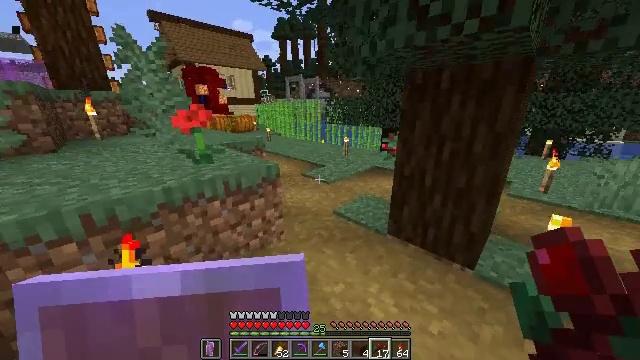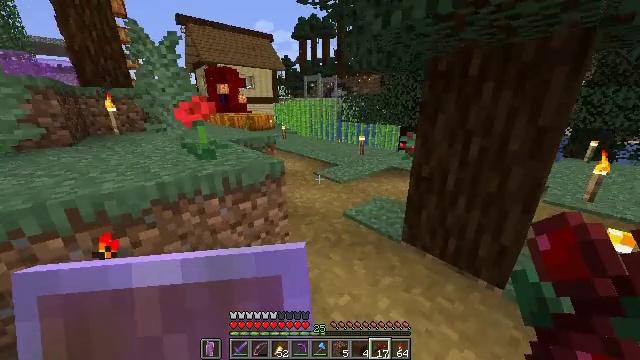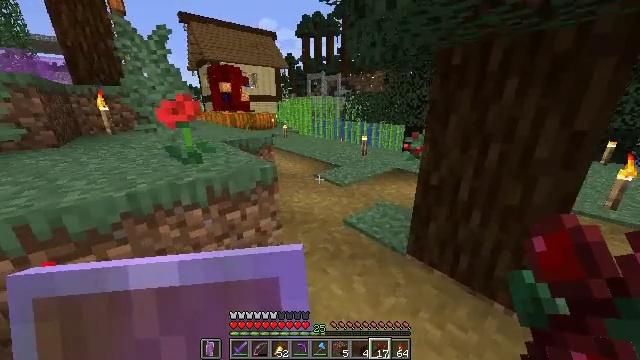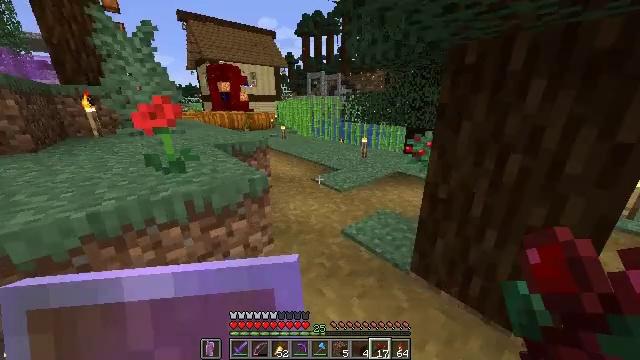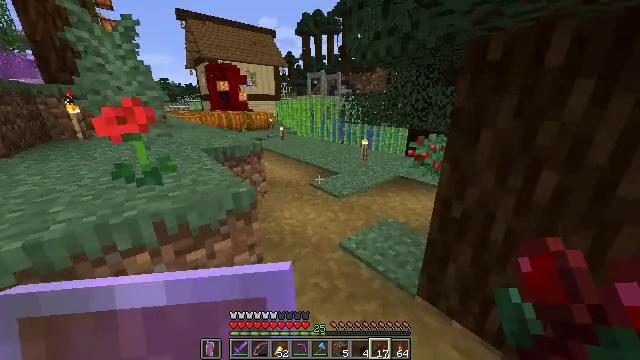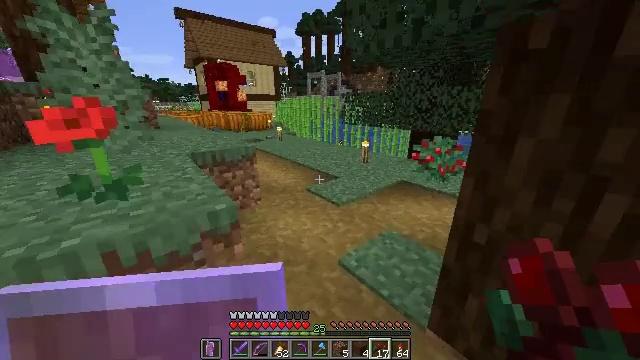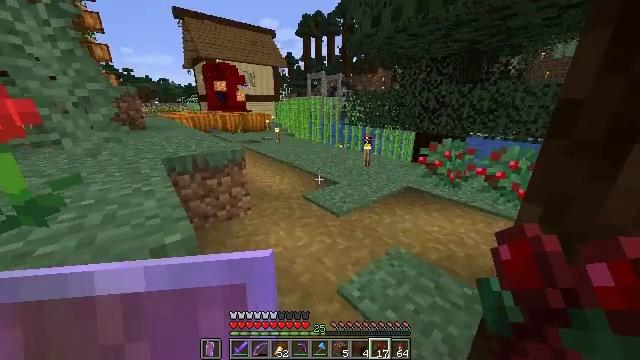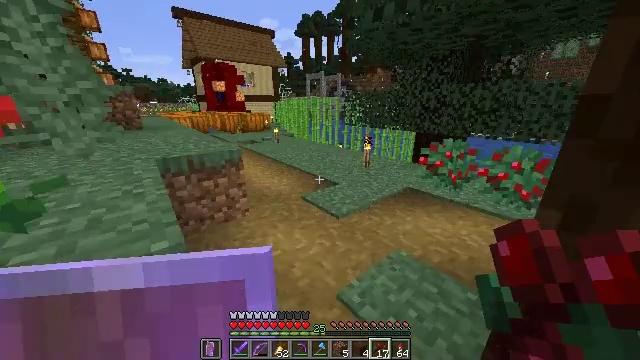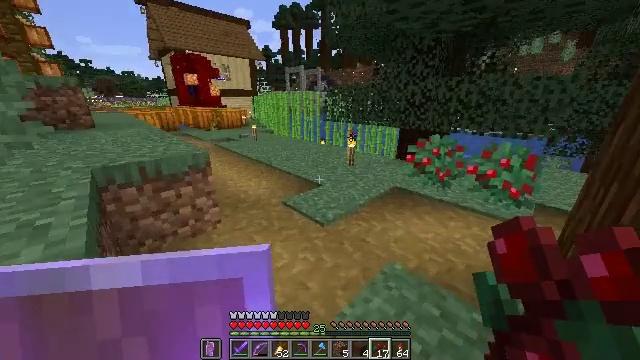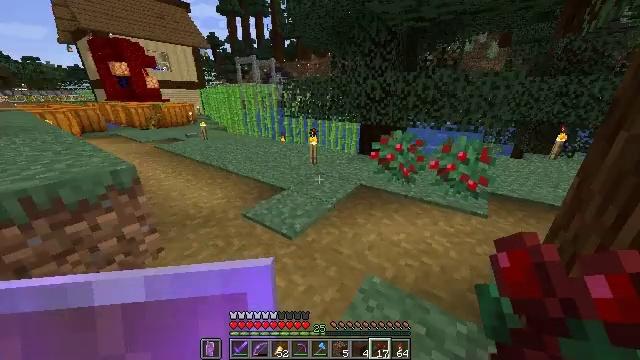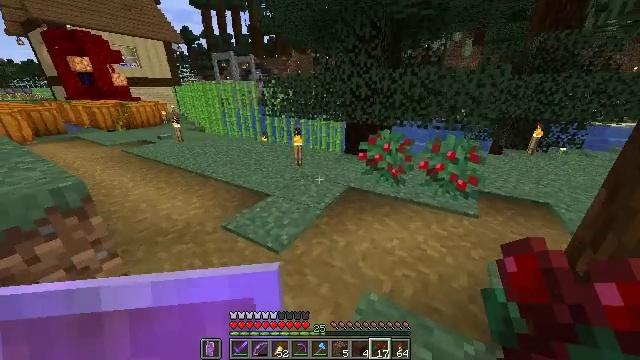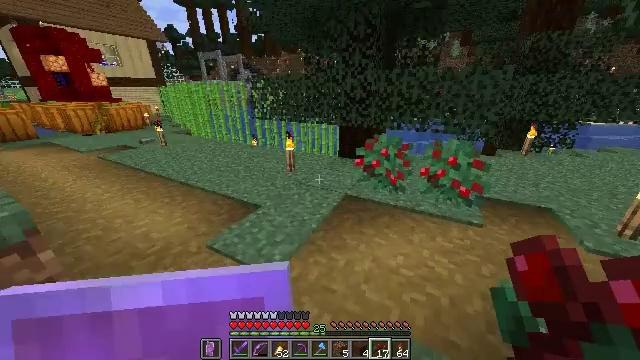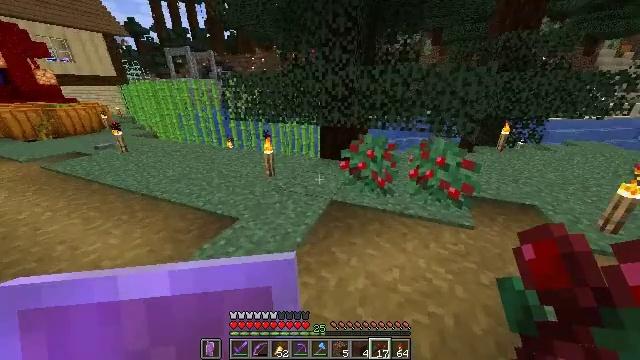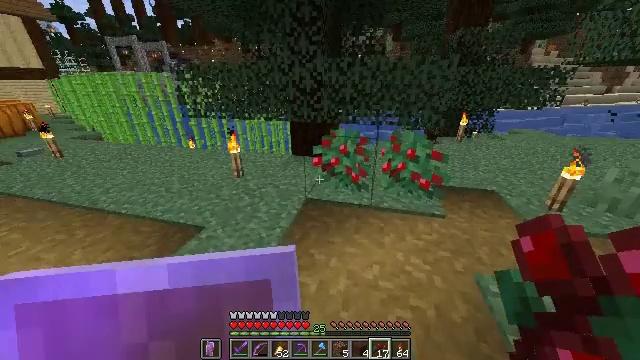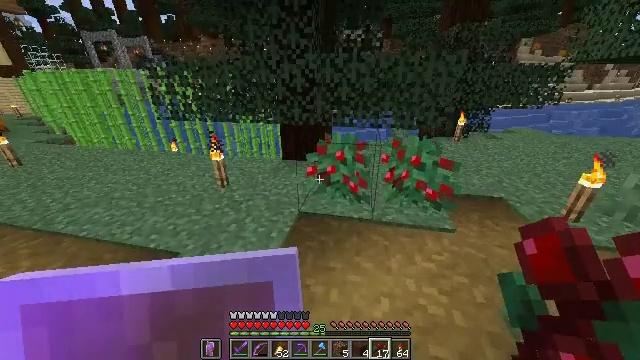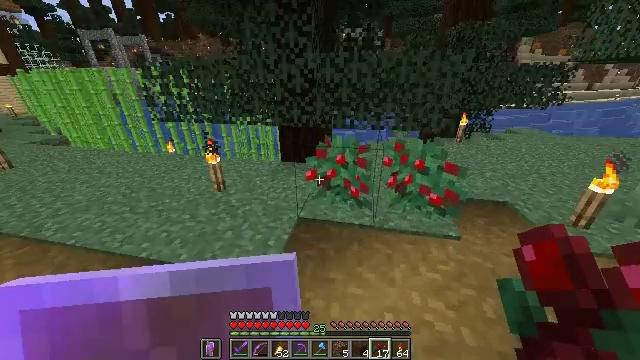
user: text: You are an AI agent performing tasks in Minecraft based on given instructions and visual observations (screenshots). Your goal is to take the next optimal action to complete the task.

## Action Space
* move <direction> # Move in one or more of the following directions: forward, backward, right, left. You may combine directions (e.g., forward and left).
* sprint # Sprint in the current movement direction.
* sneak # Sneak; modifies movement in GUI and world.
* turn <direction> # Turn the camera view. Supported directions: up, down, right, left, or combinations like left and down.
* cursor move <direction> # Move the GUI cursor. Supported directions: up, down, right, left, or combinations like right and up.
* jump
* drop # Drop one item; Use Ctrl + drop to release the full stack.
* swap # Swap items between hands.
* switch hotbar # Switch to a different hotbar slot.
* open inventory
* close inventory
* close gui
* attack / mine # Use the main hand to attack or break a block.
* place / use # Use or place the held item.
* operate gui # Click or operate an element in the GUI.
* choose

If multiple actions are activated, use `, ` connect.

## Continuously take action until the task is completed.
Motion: motion action
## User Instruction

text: Remove the sticky piston from its position.
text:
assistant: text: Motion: move forward, sprint, turn left
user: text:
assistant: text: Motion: move forward, sprint
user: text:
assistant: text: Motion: move forward, sprint
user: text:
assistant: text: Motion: move forward, sprint
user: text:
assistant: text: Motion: move forward, sprint
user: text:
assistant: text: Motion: move forward, sprint
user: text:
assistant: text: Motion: move forward, sprint
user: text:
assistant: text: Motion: move forward, sprint, turn right and down
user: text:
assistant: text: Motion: move forward, sprint, turn right and down
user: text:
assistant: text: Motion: move forward, sprint, turn right
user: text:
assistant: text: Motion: move forward, sprint, turn right
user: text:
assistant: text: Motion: move forward, sprint, turn right
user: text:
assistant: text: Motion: move forward, sprint, turn right and down
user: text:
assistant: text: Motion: move forward, sprint, turn right
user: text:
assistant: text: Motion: move forward, sprint
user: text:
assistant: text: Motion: move forward, sprint
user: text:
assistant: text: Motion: use / place
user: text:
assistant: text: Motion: turn right and down, use / place
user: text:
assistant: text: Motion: no_op
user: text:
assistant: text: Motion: turn right
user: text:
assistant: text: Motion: no_op
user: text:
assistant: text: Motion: no_op
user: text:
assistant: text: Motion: no_op
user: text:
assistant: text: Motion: no_op
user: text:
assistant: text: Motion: turn right
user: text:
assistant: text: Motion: turn right
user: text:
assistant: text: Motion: turn right
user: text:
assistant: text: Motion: turn right
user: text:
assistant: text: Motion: no_op
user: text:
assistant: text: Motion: no_op